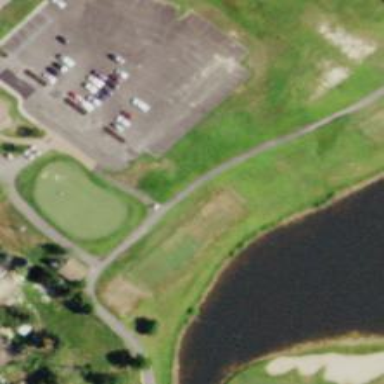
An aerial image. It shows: Designated golf cart path that is service road.